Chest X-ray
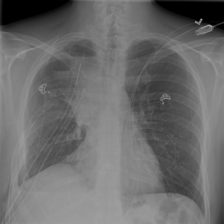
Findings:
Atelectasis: negative
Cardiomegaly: negative
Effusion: negative
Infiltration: positive
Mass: positive
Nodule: negative
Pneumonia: negative
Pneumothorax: positive
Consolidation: negative
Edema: negative
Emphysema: negative
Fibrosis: negative
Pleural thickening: negative
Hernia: negative